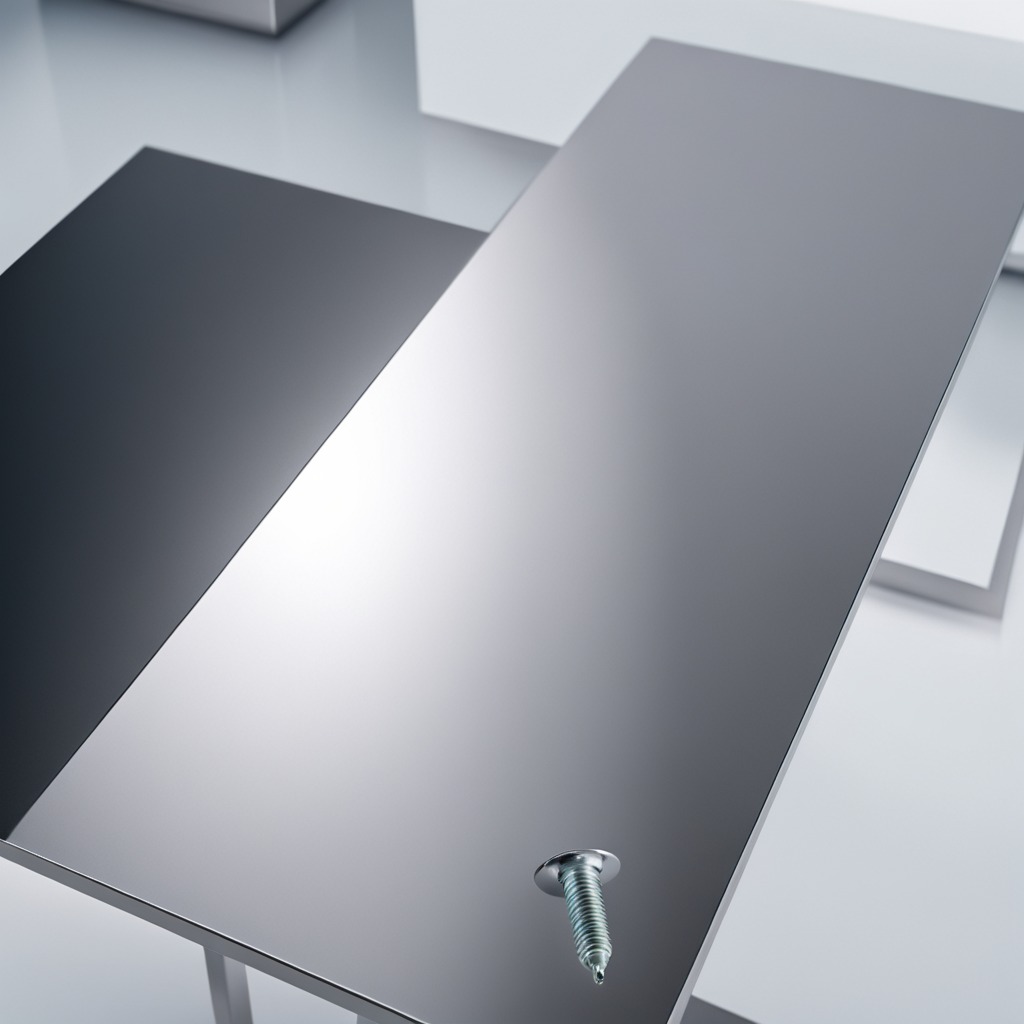
A metal screw is lying on the stainless steel table in a high-end prototyping lab.